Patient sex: M
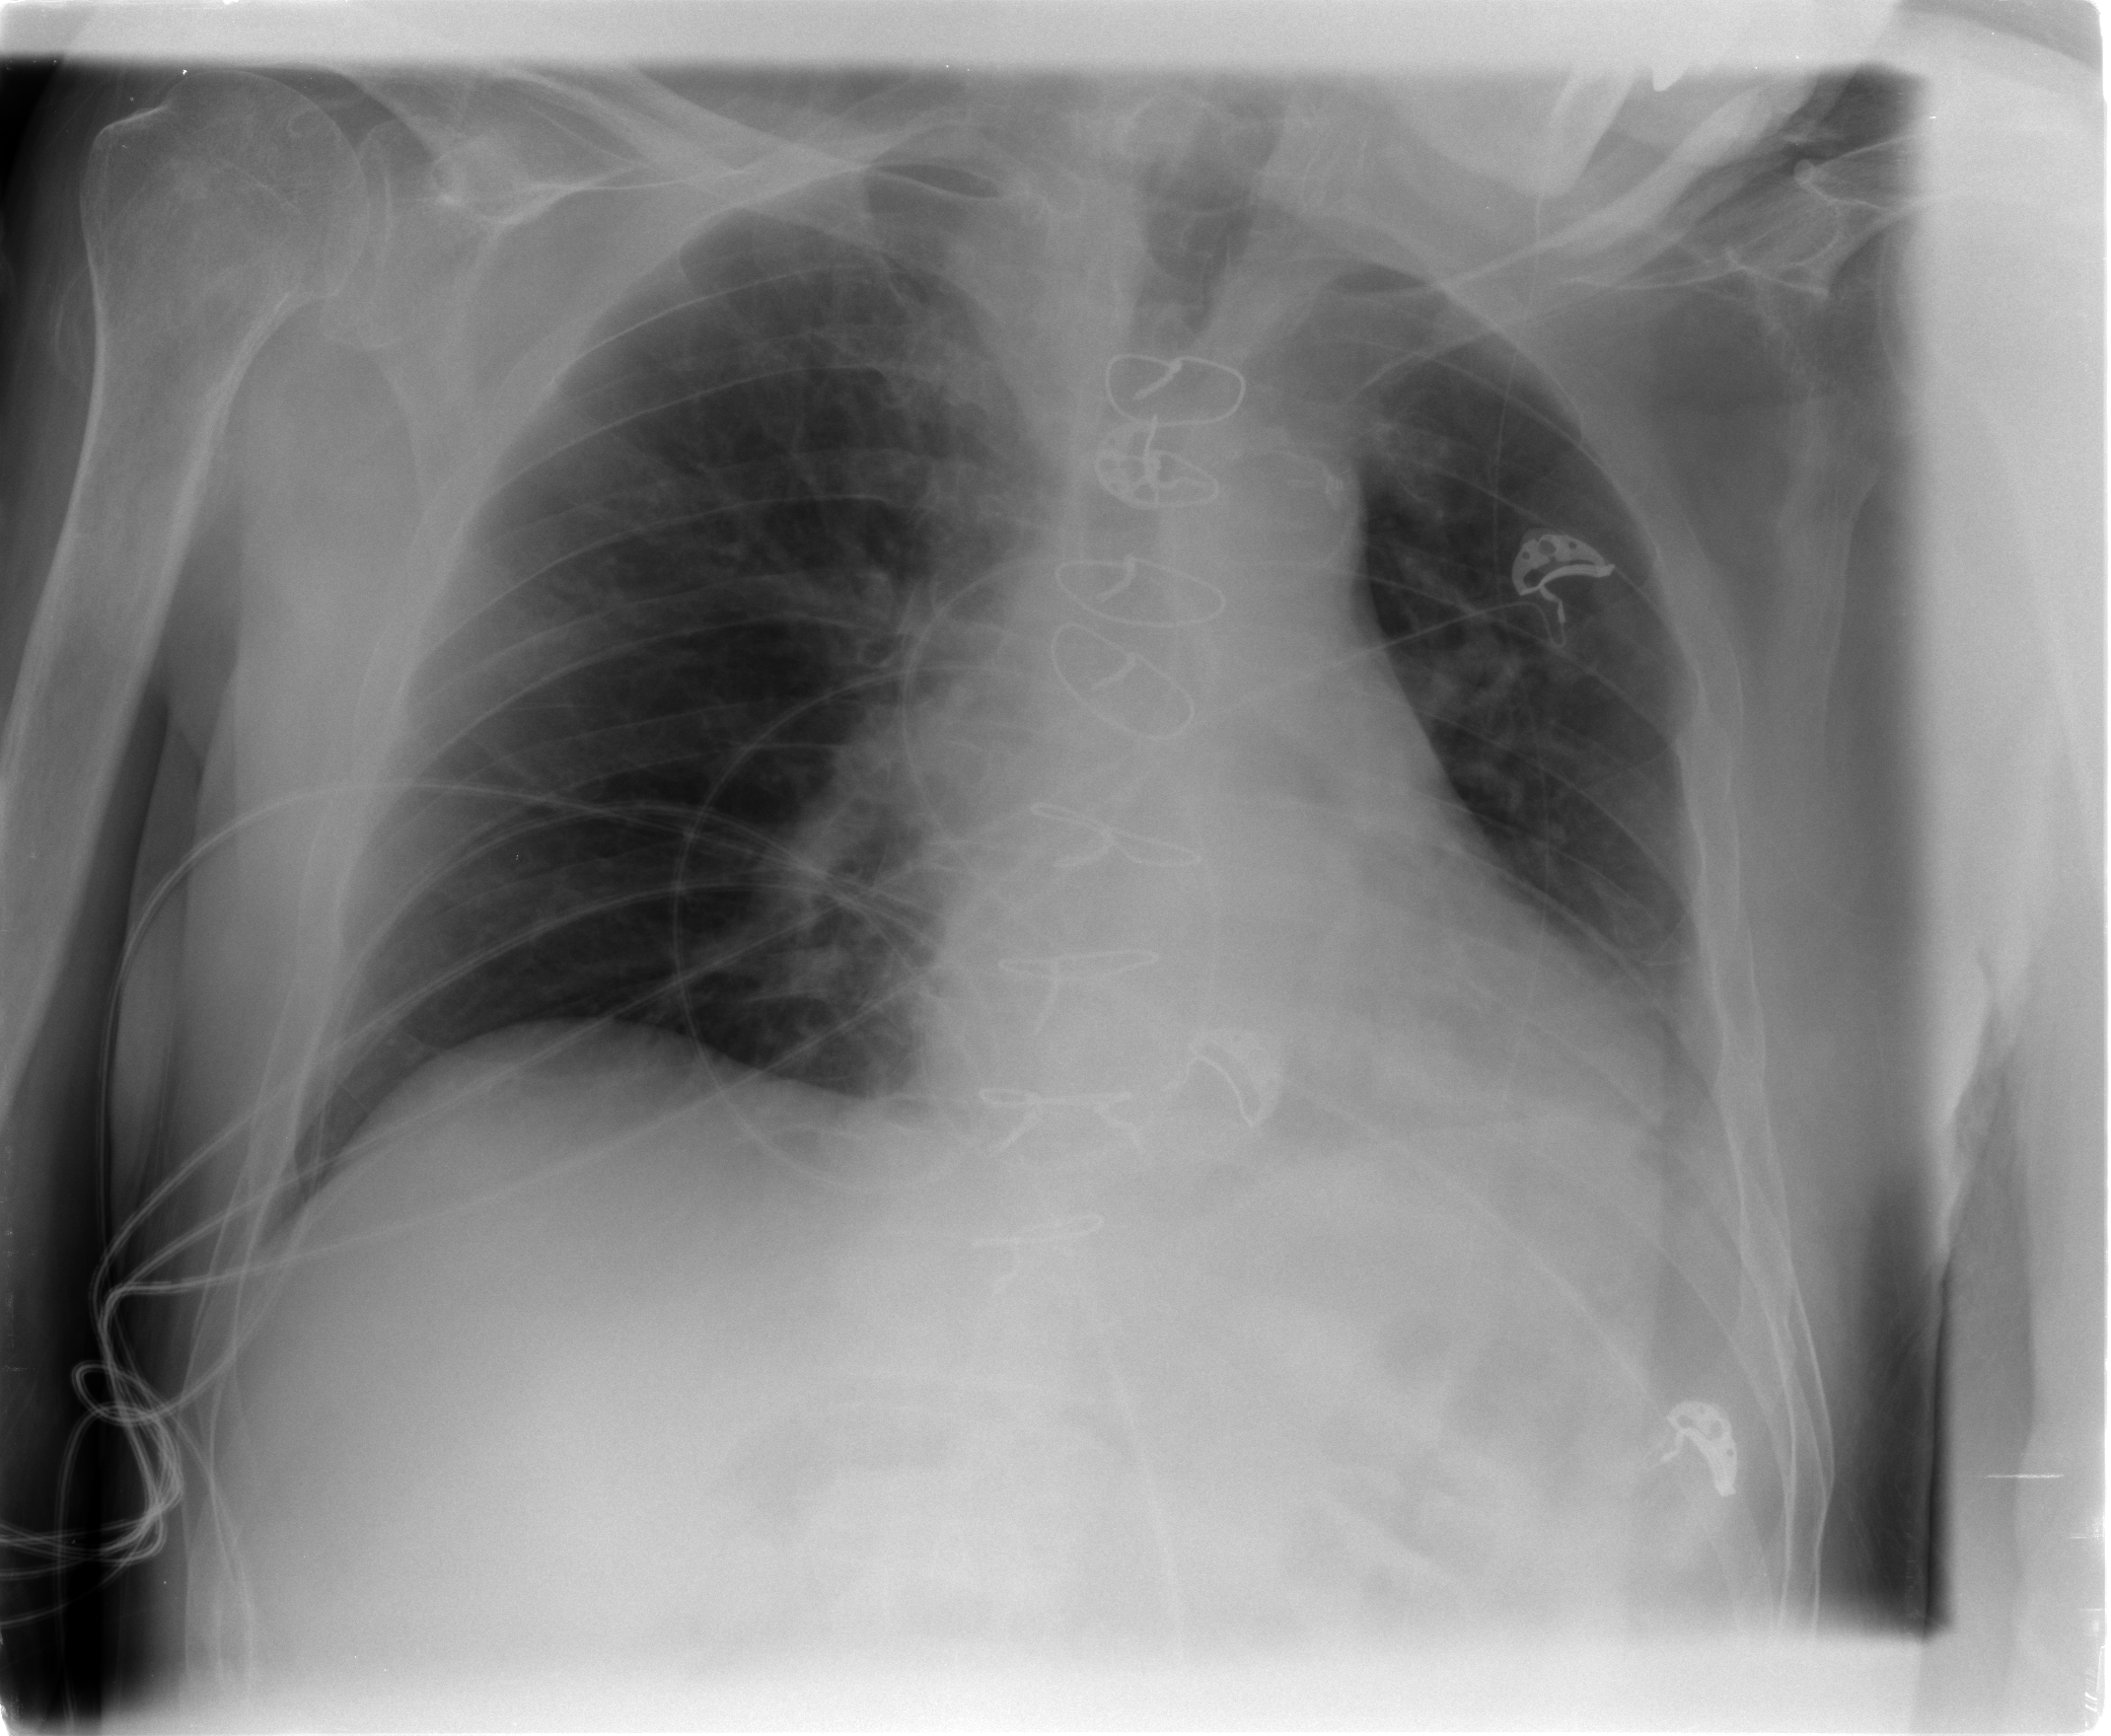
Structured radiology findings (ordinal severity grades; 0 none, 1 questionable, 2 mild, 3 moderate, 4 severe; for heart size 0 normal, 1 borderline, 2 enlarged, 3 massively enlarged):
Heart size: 0
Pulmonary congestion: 1
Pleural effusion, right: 0
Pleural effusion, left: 2
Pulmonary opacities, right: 0
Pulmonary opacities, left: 0
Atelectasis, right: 2
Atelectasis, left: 2